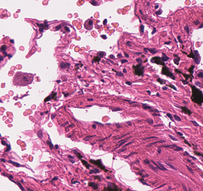
Tumor epithelial tissue: no
Tumor-associated stroma tissue: no
Normal tissue: yes